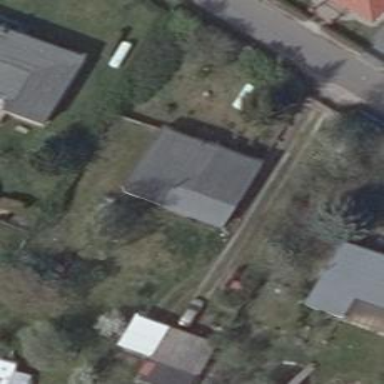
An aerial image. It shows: Detached building.